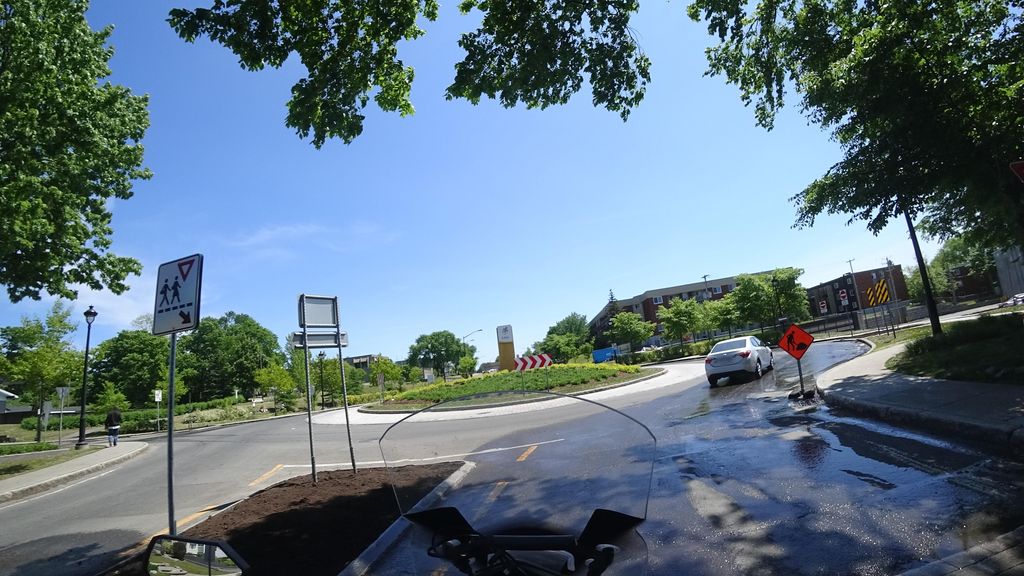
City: quebec_city